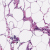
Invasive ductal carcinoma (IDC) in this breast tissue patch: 0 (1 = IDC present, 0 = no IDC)